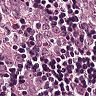
Metastatic tissue present: yes